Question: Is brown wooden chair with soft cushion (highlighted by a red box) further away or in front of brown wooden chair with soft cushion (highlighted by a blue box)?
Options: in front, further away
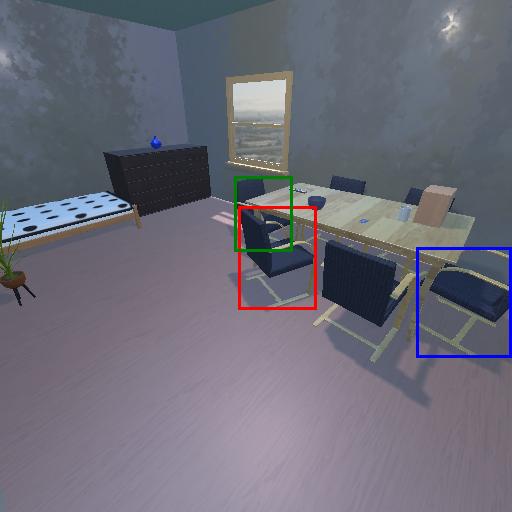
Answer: in front